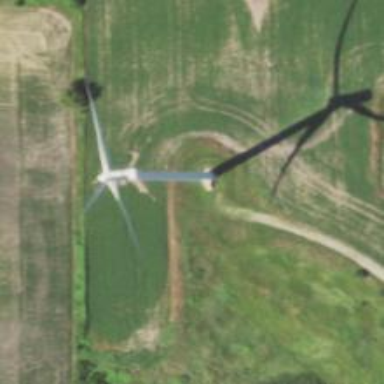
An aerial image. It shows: Wind generator in the form of horizontal axis wind turbine.